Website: macys
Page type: customer-info-address
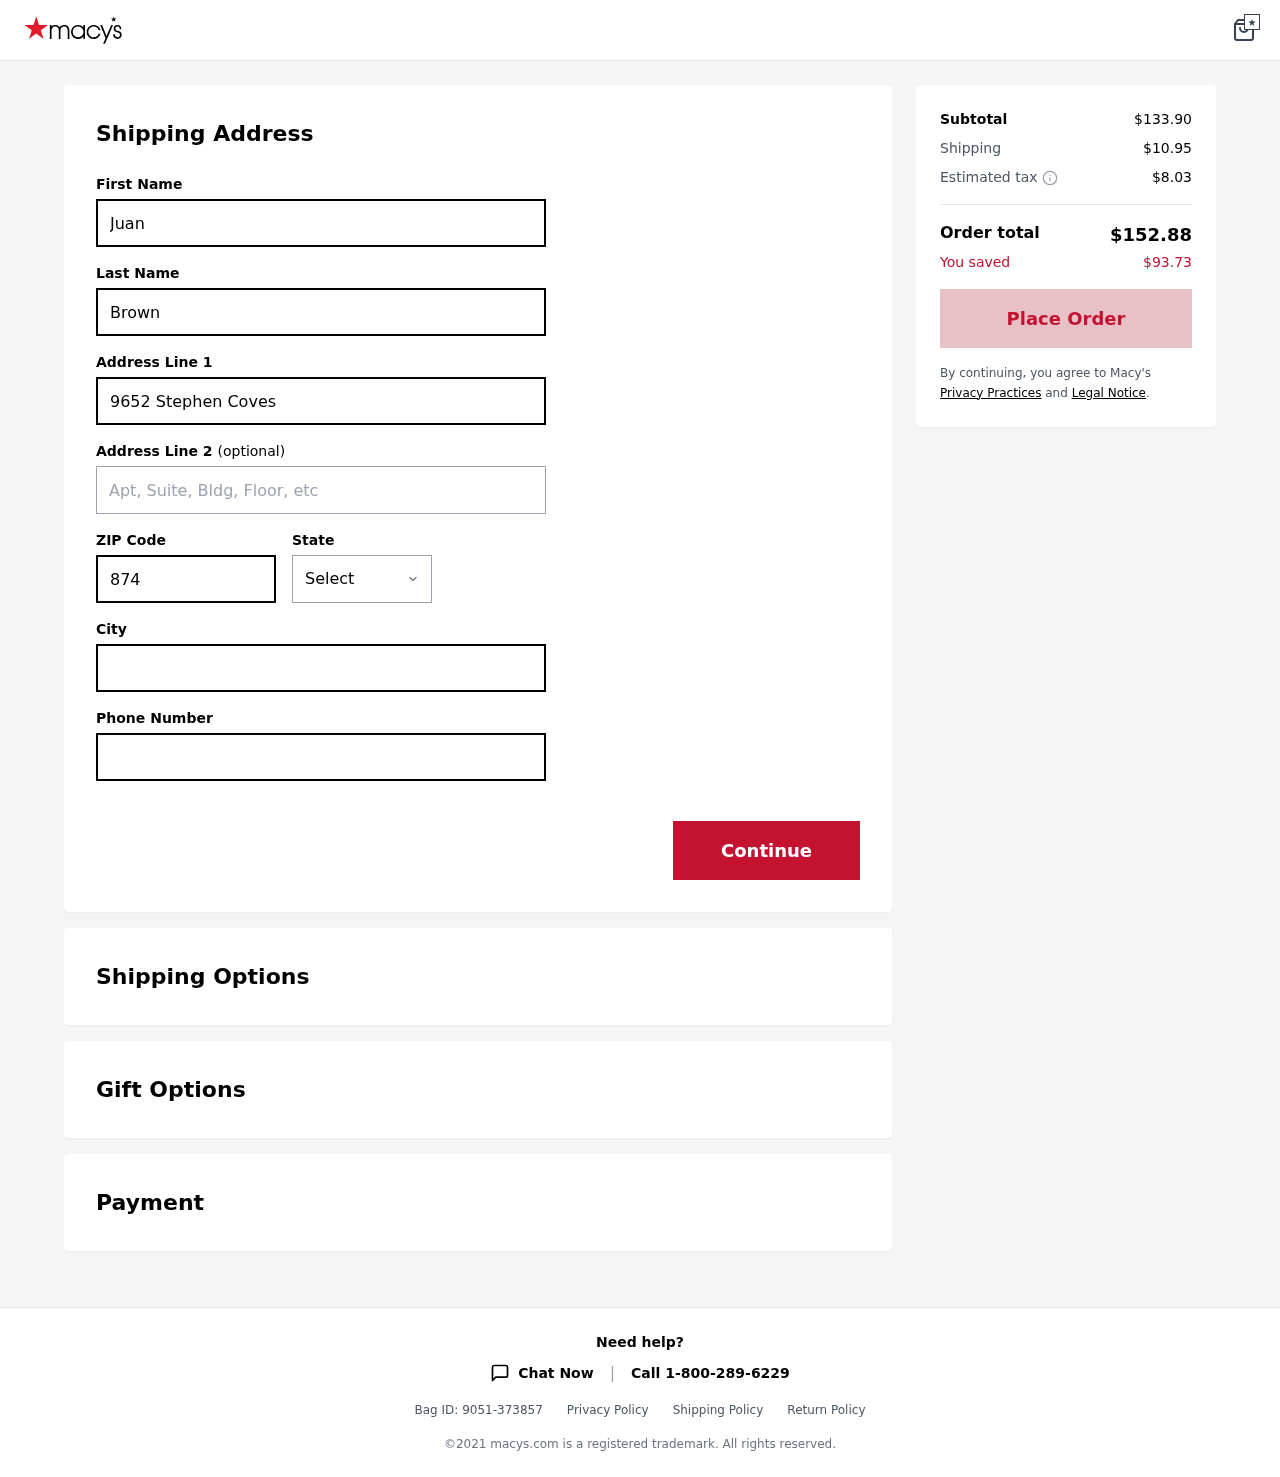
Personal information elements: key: PII_CITY
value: Manuelmouth
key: PII_FIRSTNAME
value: Juan
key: PII_LASTNAME
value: Brown
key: PII_PHONE
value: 3342743706
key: PII_POSTCODE
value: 87420
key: PII_STATE
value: Florida
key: PII_STREET
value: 9652 Stephen Coves
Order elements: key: ORDER_SUBTOTAL
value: $133.90
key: ORDER_SHIPPING_COST
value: $10.95
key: ORDER_TAX
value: $8.03
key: ORDER_TOTAL
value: $152.88
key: ORDER_SAVINGS
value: $93.73